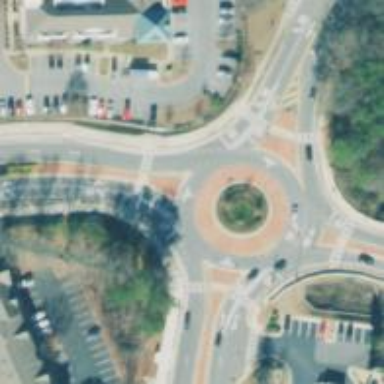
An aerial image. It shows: Tertiary road with asphalt surface leading to roundabout junction.